Question: I don't know how to set partial text as a Bold to LabelField in Blackberry.
Kindly refer the attached image,

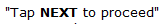
Answer: <URL> example should contain everything you'll need. Your code should look something like this:
'''
String copyText = "Tap NEXT to proceed";
Font[] fonts = new Font[2];
fonts[0] = Font.getDefault();
fonts[1] = Font.getDefault().derive(Font.BOLD);
int[] offsets = new int[4];
offsets[0] = 0;
offsets[1] = "Tap ".length
offsets[2] = "Tap NEXT".length;
offsets[3] = copyText.length();
byte[] attributes = new byte[3];
attributes[0] = 0;
attributes[1] = 1;
attributes[2] = 0;
RichTextField textField = new RichTextField(copyText, offsets, attributes, fonts, NON_FOCUSABLE);
add(textField);
'''